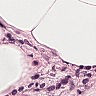
Metastatic tissue present: no